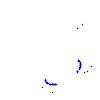
Particle: pion